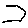
Label: hexagon